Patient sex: M
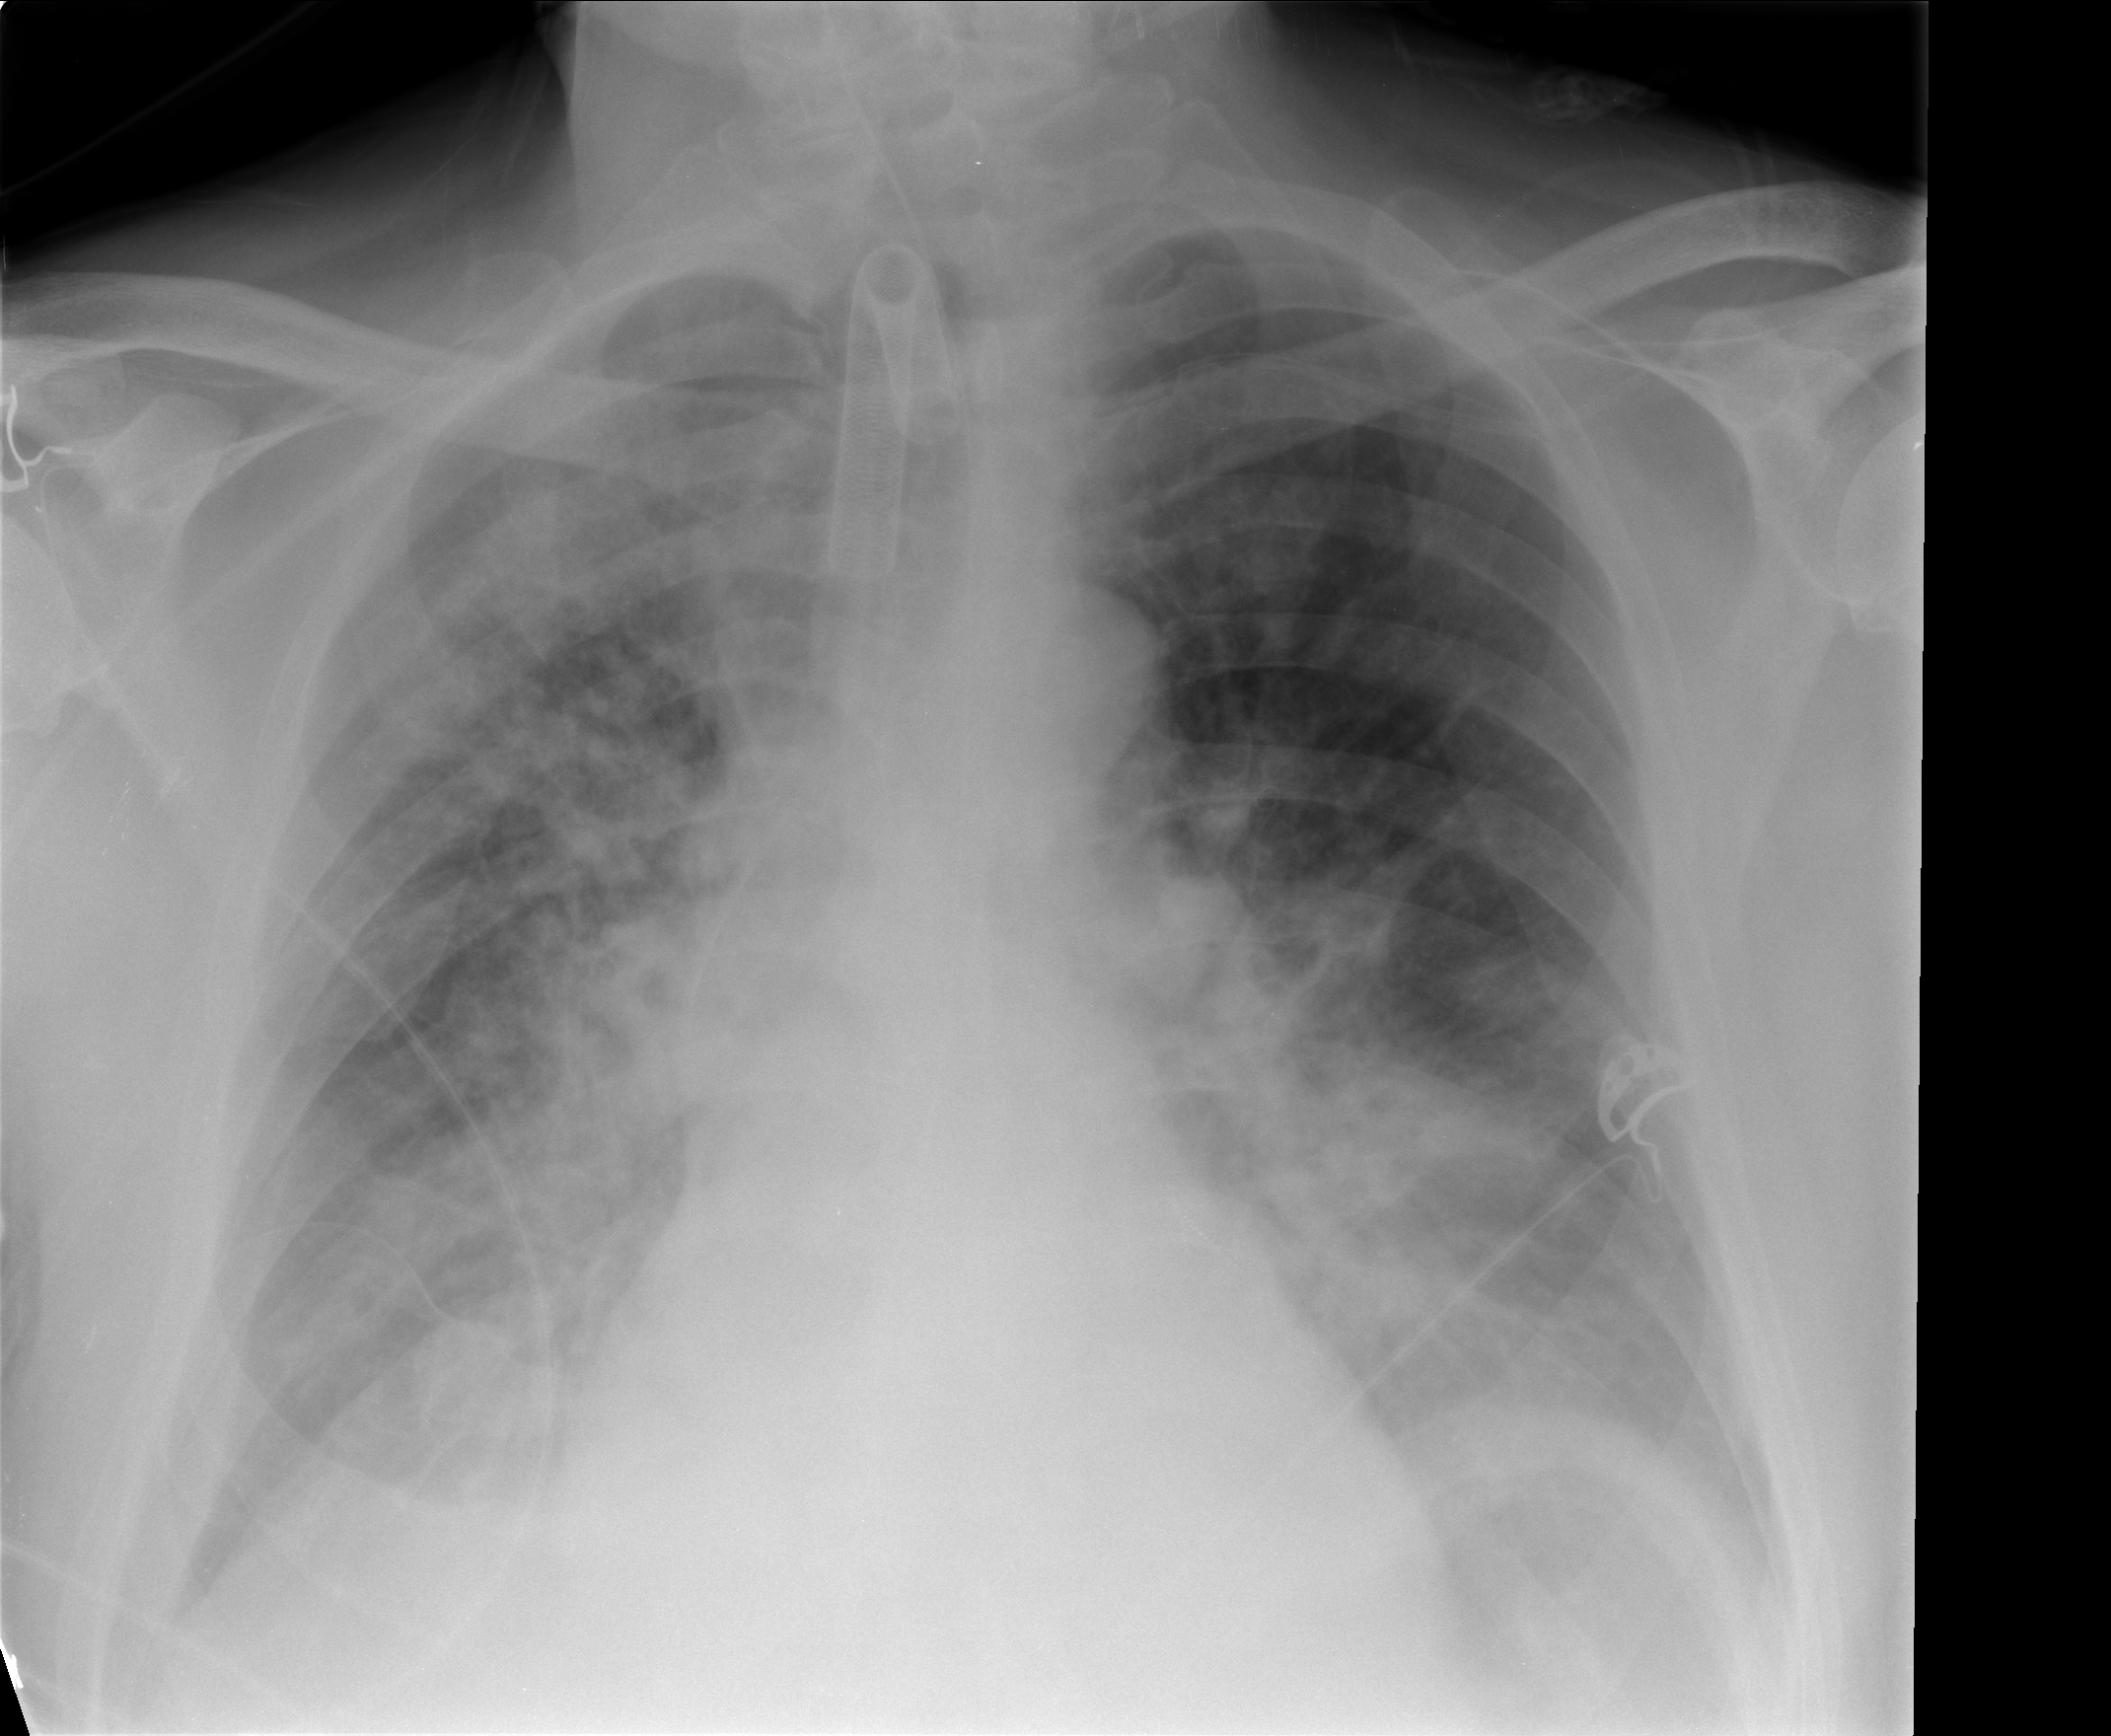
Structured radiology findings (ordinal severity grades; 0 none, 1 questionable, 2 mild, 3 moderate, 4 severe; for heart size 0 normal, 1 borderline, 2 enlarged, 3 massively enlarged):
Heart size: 0
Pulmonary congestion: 2
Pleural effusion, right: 2
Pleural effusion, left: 2
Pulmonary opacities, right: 4
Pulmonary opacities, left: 2
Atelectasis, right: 3
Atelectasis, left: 2